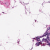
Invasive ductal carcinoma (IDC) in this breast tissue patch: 0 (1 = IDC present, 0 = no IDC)